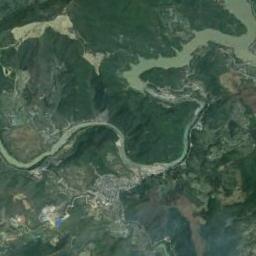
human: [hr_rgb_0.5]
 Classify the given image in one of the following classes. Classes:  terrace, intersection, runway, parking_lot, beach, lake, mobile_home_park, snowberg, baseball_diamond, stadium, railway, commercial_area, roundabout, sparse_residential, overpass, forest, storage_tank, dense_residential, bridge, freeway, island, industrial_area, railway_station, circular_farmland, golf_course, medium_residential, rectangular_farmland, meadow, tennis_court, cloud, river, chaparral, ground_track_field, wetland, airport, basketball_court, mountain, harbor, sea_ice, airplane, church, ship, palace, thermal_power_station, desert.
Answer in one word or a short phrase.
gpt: river